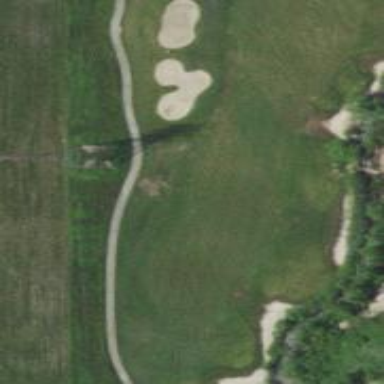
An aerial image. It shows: View of golf hole.